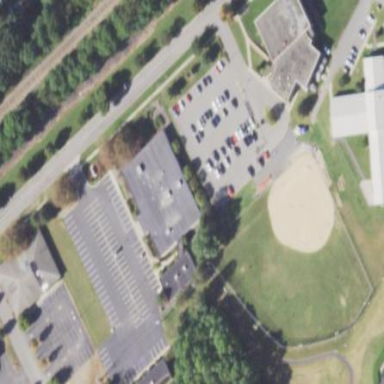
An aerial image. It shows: Baseball pitch for leisure and sports activities.